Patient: sex F, age 68
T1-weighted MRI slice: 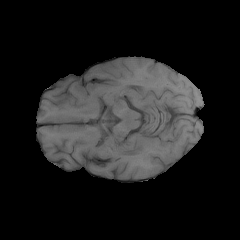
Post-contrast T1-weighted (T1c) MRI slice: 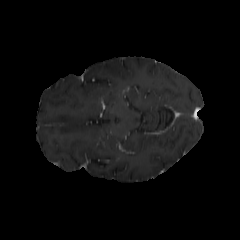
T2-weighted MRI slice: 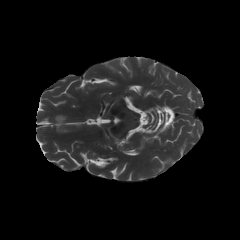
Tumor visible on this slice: no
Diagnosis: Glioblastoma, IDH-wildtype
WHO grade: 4